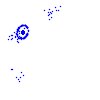
Particle: pion